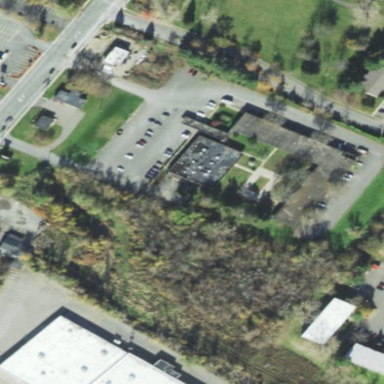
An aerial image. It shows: Shelter building serving as social facility.